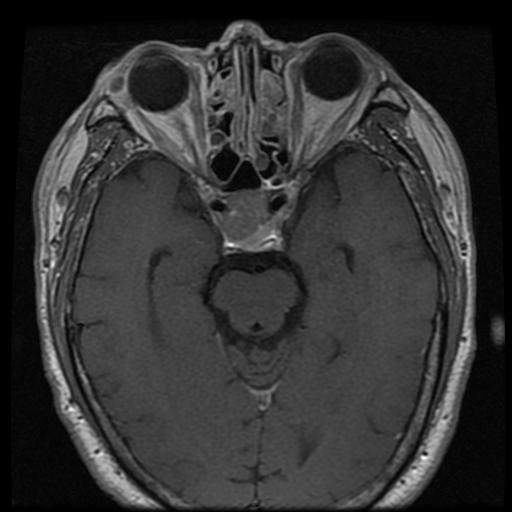
Label: pituitary